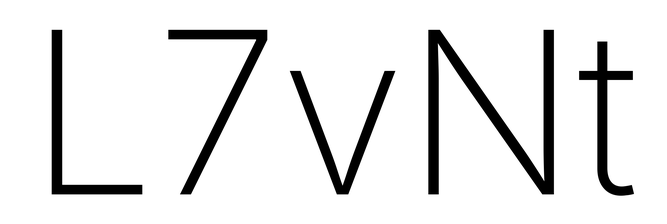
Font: Inter_ExtraLight